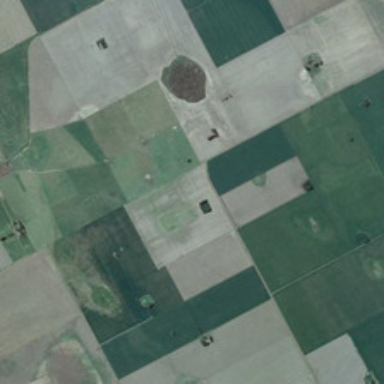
Many pieces of farmlands are together .